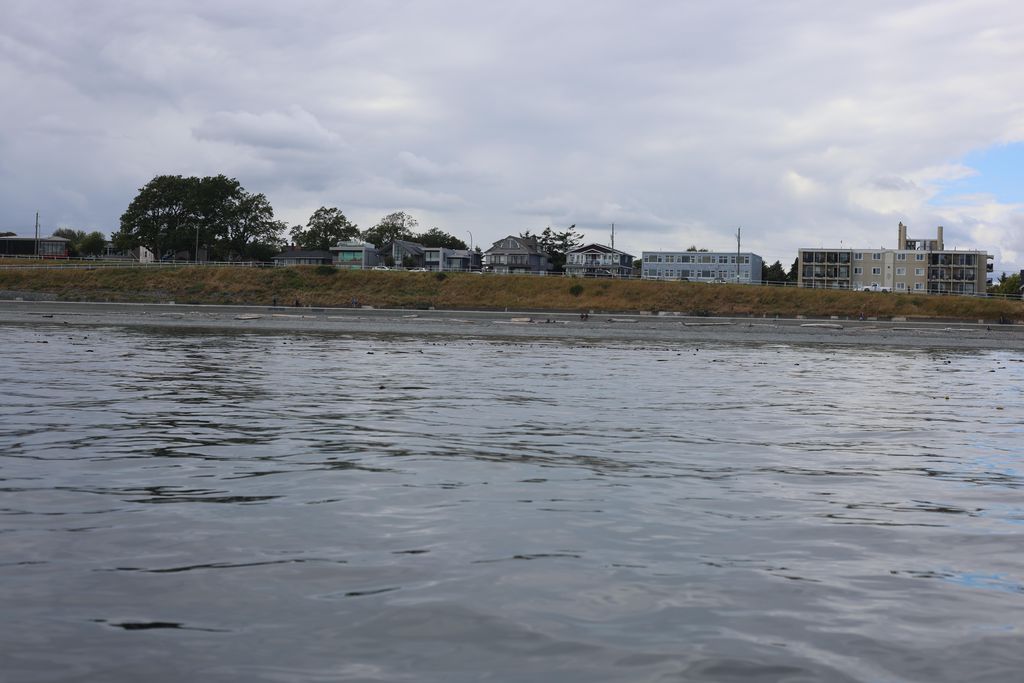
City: victoria